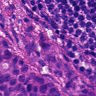
Metastatic tissue present: yes